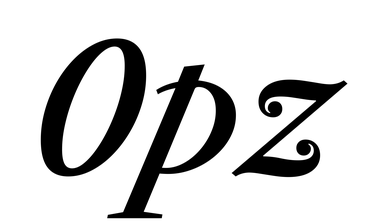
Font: LibreCaslonText-Italic_Medium_Italic